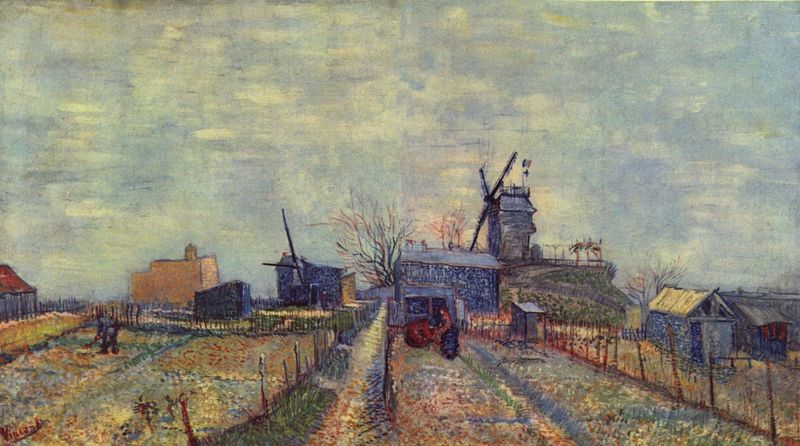
Titel: Gemüsefelder auf dem Montmartre
Künstler: Vincent van Gogh
Standort: Amsterdam
Institution: Van Gogh Museum
Schlagwörter: baum, blau, flügel, gemälde, himmel, mann, schatten, weiß, wolken, bäume, frauen, gelb, grün, impressionismus, landschaft, menschen, ocker, äste, braun, bunt, frau, grau, hell, holz, licht, männer, orange, stroh, dach, gras, haus, rot, weg, wiese, wolke, zaun, expressionismus, malerei, stein, holland, niederlande, öl, ebene, feld, felder, horizont, häuser, mühle, mühlen, natur, windmühle, zweige, flach, hütte, rauch, sonne, windrad, land, gold, personen, rosa, arbeit, bauern, schuppen, turm, windmühlen, garten, gemüse, fahnen, fahne, pointilismus, acker, arbeiten, ernte, feldarbeit, farben, dorf, dächer, mauer, schornsteine, allee, violett, kahl, bauernhof, herbst, hütten, winter, zäune, van gogh, arbeiter, figuren, traktor, duktus, impressionistisch, impressionisten, striche, bauer, silhouetten, punkte, gogh, provence, scheune, munch, idyll, feldarbeiter, wolkig, stöcke, vincent van gogh, stäbe, holzhütte, beete, gemüsegarten, gärtner, gärten, zaunpfahl, pflügen, hüten, stecken, schrebergarten, vincent, mühlrad, lager, parallelen, pointillismus, postimpressionismus, impressionist, gartenhaus, menschn, nutzgarten, ernten, bauerngarten, rechen, farm, maschendrahtzaun, gründervater, arbeiterin, mühlstein, säen, bockwindmühle, jäten, gehöfte, van gough, baumäste, gartenhütten, mühlenblätter, snse, landschaft naturmühle, haus hüttemann, schrebergärten, arbeizt